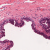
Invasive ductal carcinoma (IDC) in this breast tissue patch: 0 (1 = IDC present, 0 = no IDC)